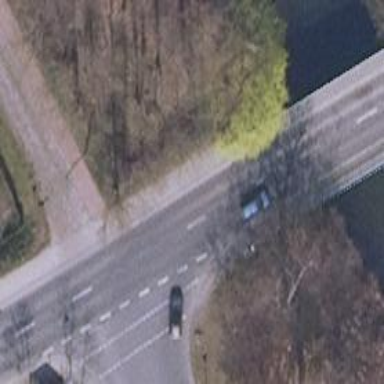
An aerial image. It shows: Secondary road with asphalt surface. It has sidewalks on both sides and cycle track.